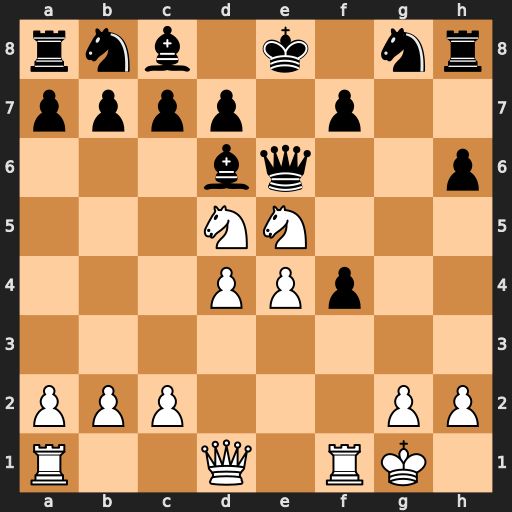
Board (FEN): rnb1k1nr/pppp1p2/3bq2p/3NN3/3PPp2/8/PPP3PP/R2Q1RK1
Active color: w
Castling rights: kq
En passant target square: -
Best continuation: Nxf4 Qe7 Nd5 Bxe5 Nxe7